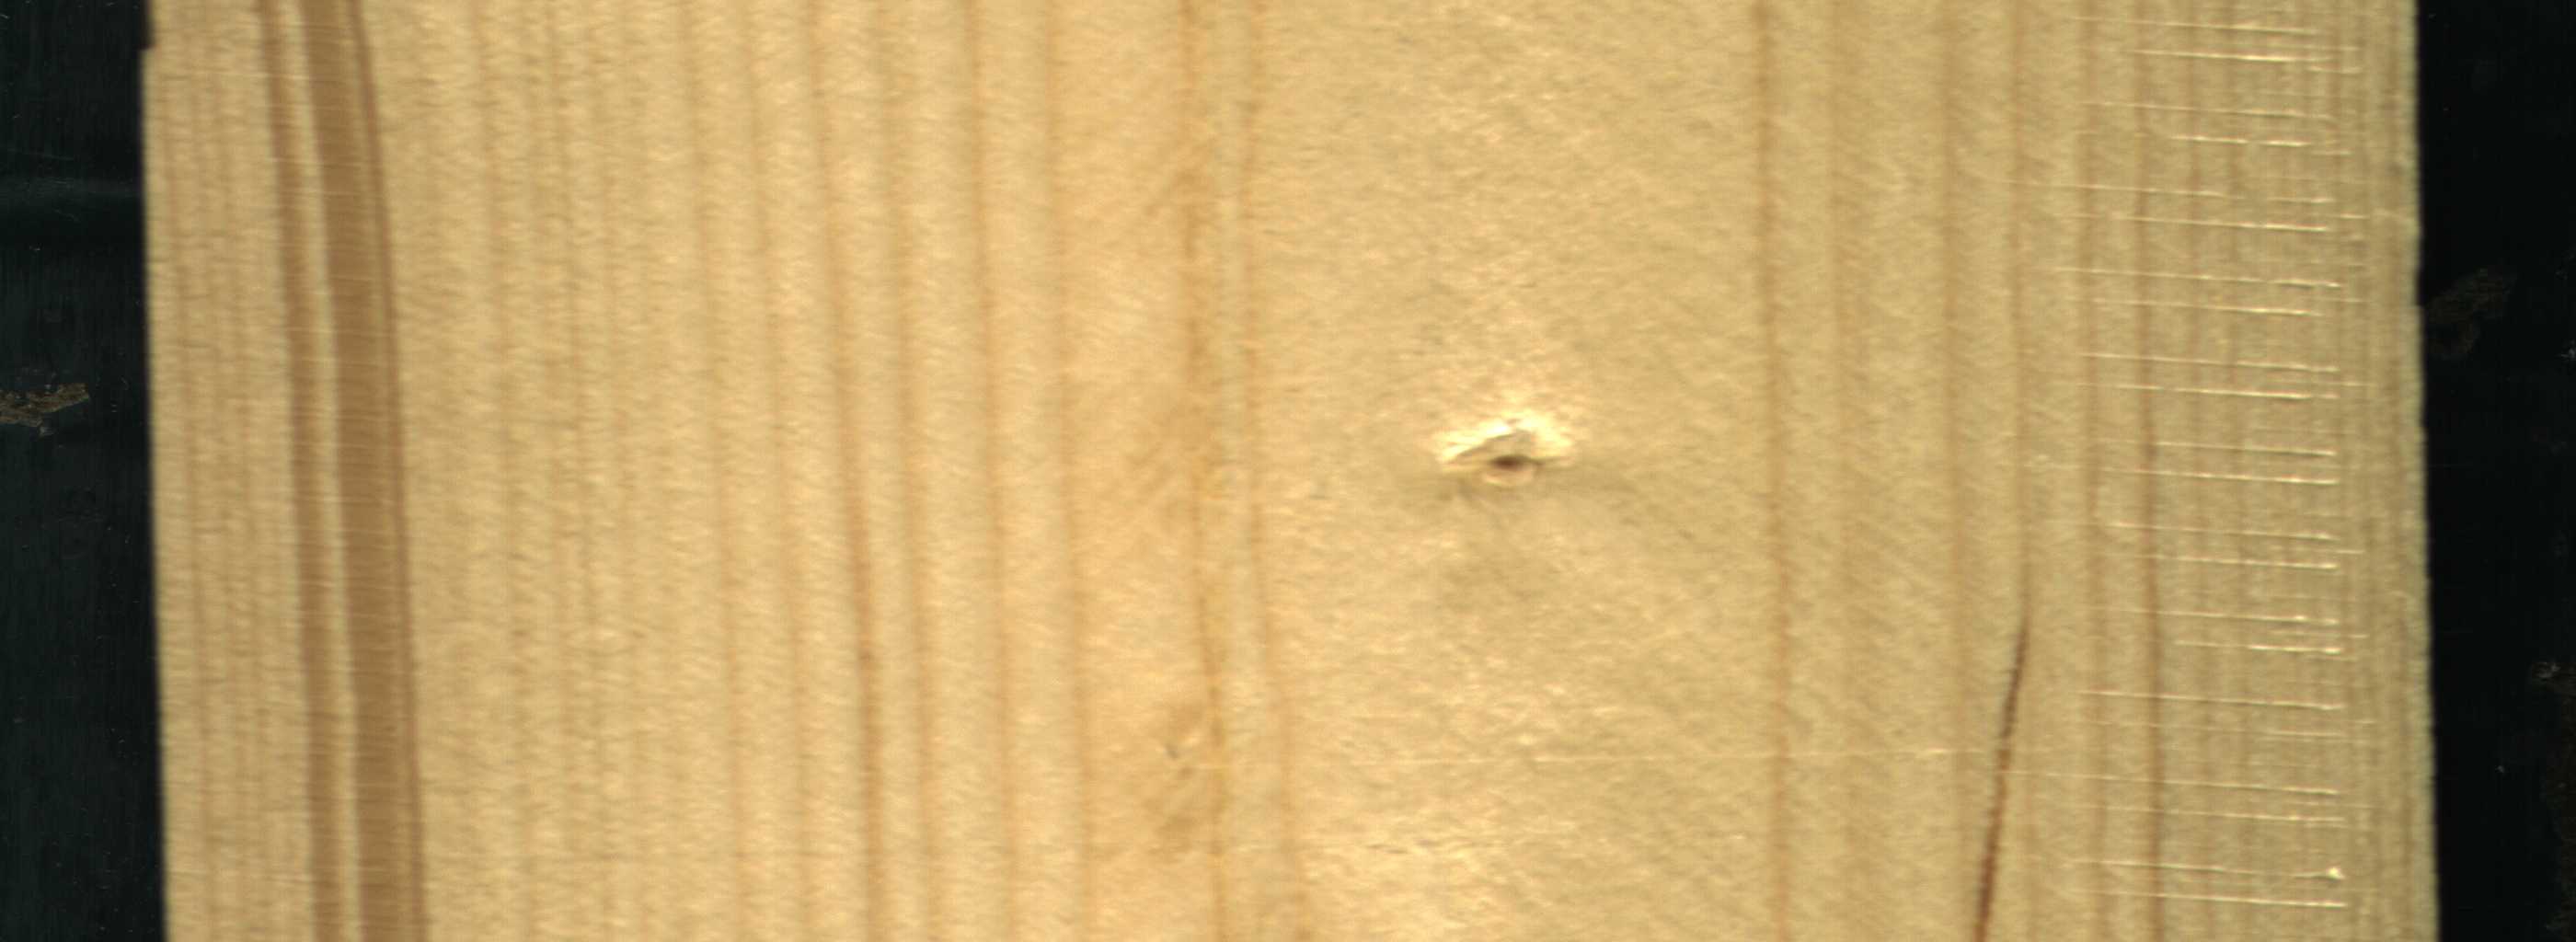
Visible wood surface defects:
resin
Quartzity
Live_Knot